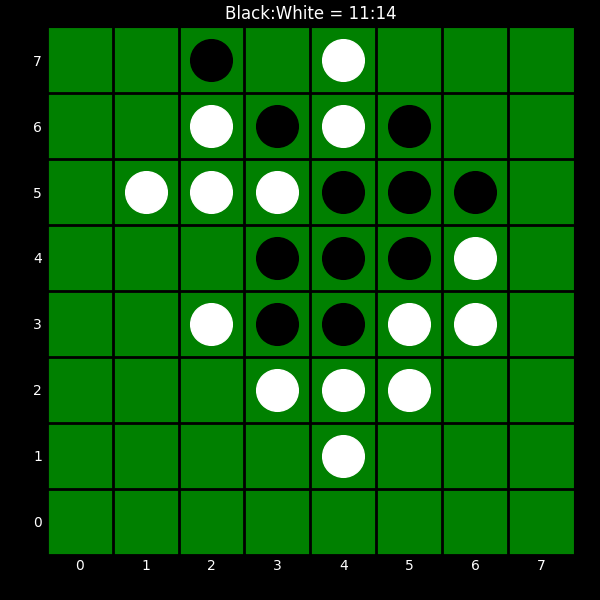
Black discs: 11
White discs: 14